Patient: sex F, age 34
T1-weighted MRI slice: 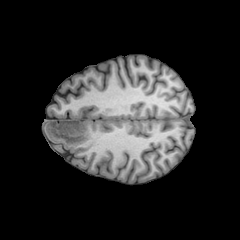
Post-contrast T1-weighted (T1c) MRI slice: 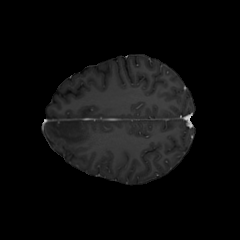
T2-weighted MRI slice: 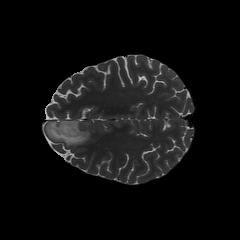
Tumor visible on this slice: yes
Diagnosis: Astrocytoma, IDH-mutant
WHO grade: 2